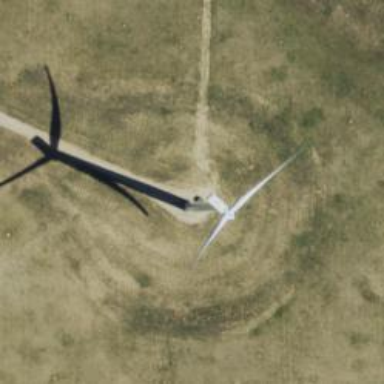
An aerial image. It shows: Wind generator powered by horizontal-axis wind turbine.